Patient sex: F
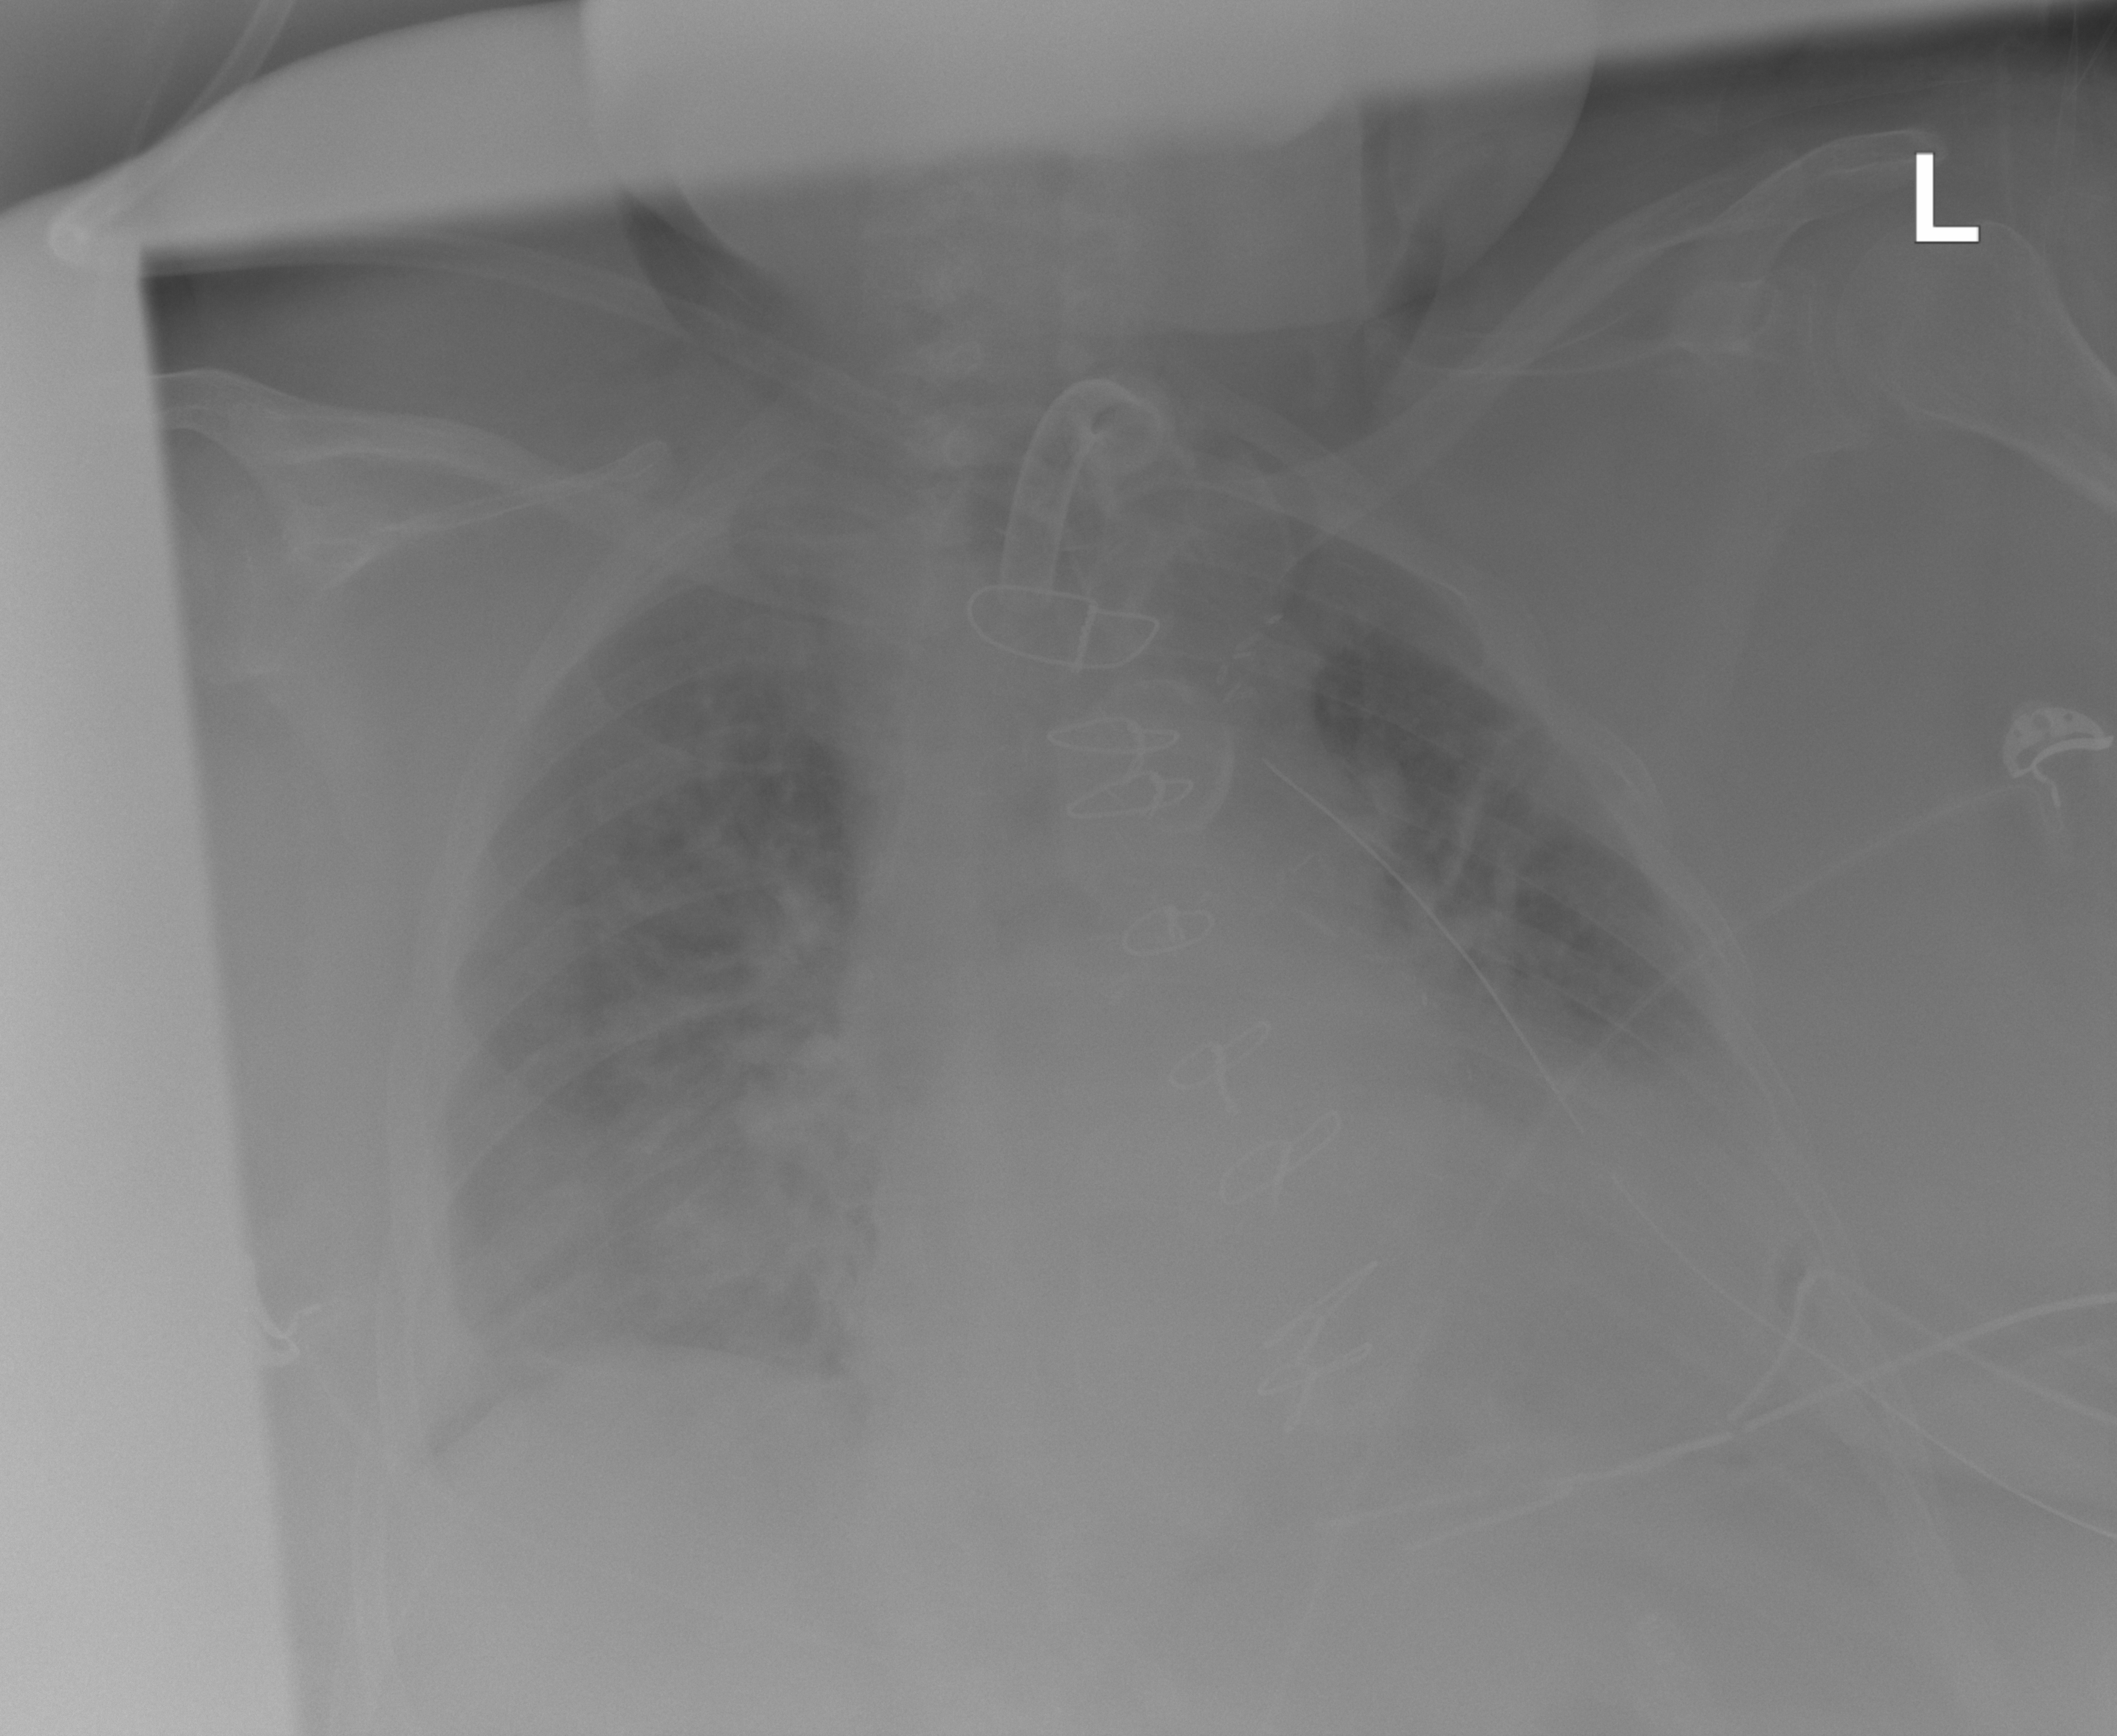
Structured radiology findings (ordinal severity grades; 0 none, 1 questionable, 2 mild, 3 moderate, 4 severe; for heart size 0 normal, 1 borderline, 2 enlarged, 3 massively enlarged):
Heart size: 2
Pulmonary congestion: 2
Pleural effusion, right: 2
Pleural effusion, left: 2
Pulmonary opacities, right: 0
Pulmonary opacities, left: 0
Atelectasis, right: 2
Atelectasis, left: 2